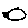
Label: bird